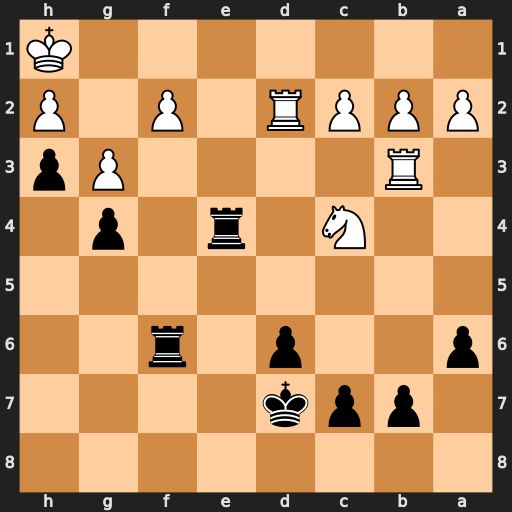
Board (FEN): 8/1ppk4/p2p1r2/8/2N1r1p1/1R4Pp/PPPR1P1P/7K
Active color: b
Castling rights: -
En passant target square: -
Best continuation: Re1#